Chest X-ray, PA view. Patient: 61 years old, sex F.
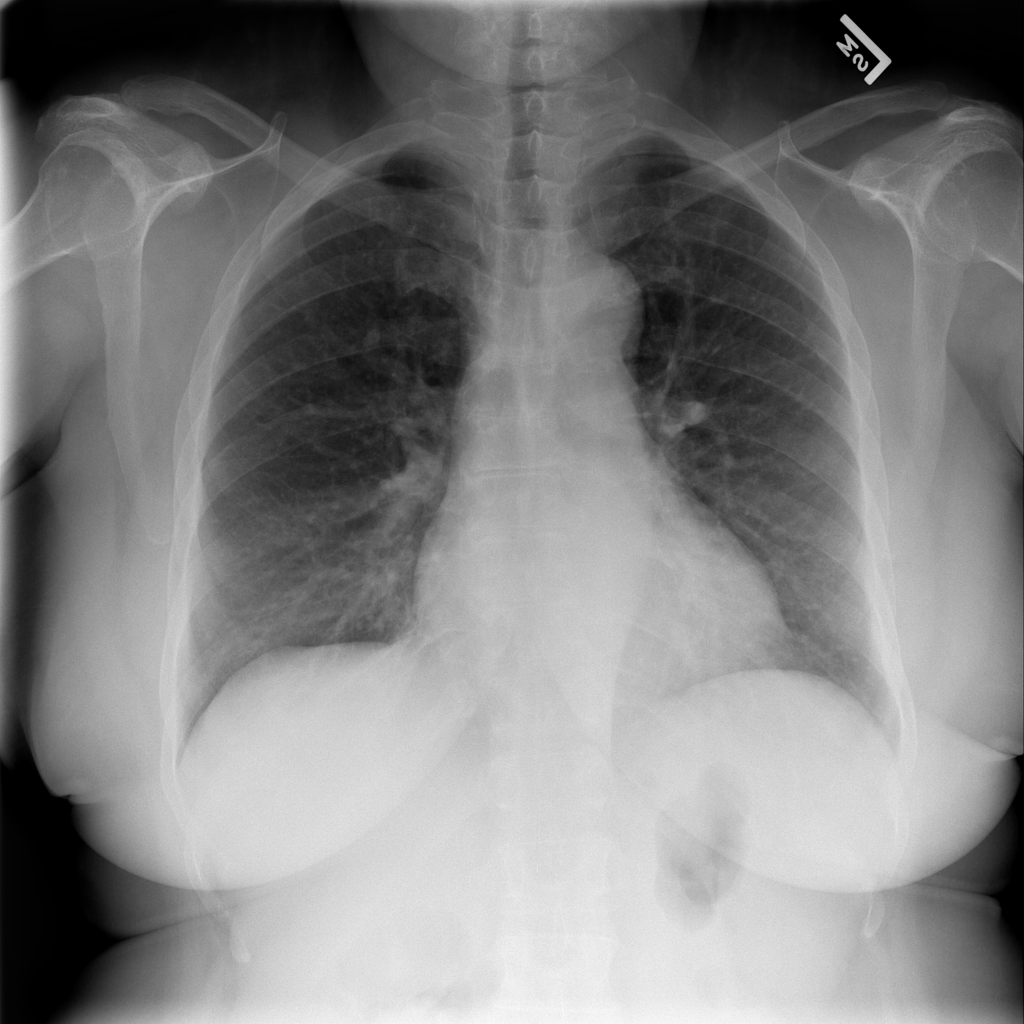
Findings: No Finding